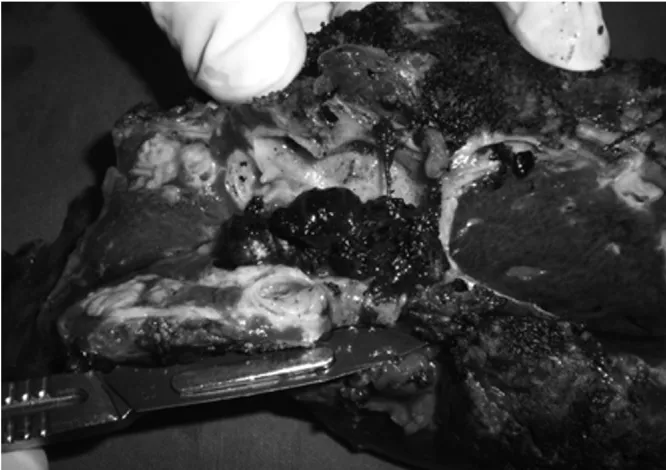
Left lobe parenchyma presenting dilated bile ducts with multiple intrahepatic stones.
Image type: medical_photograph (other_medical_photograph)